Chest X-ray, PA view. Patient: 77 years old, sex M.
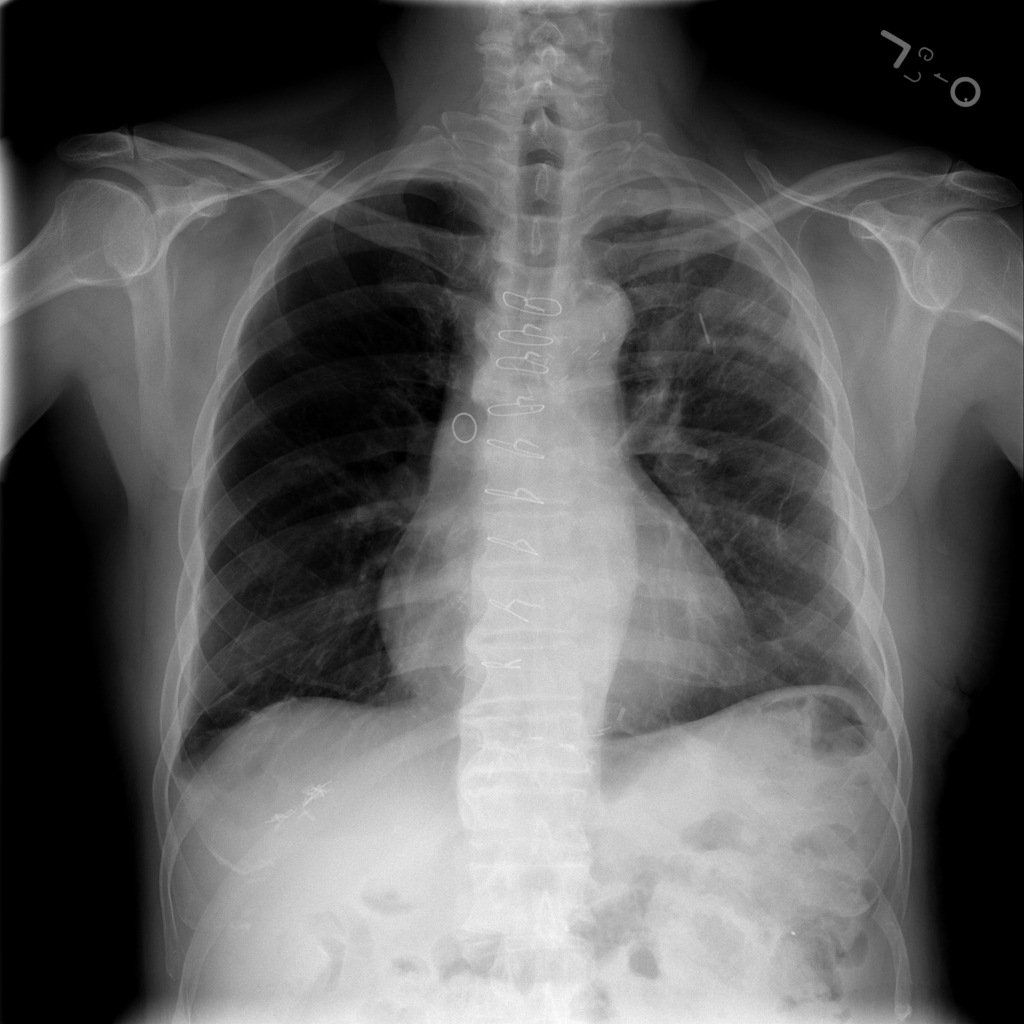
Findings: No Finding